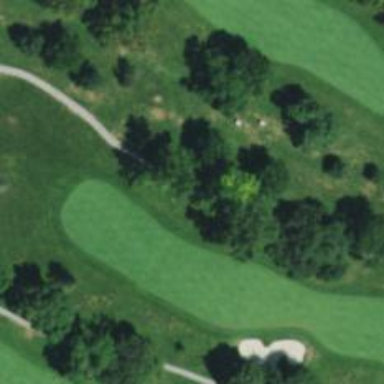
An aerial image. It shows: High-quality path used as golf course track.